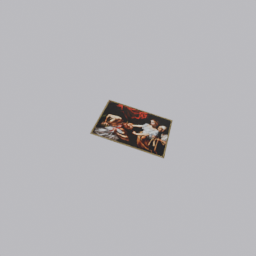
Label: decoration